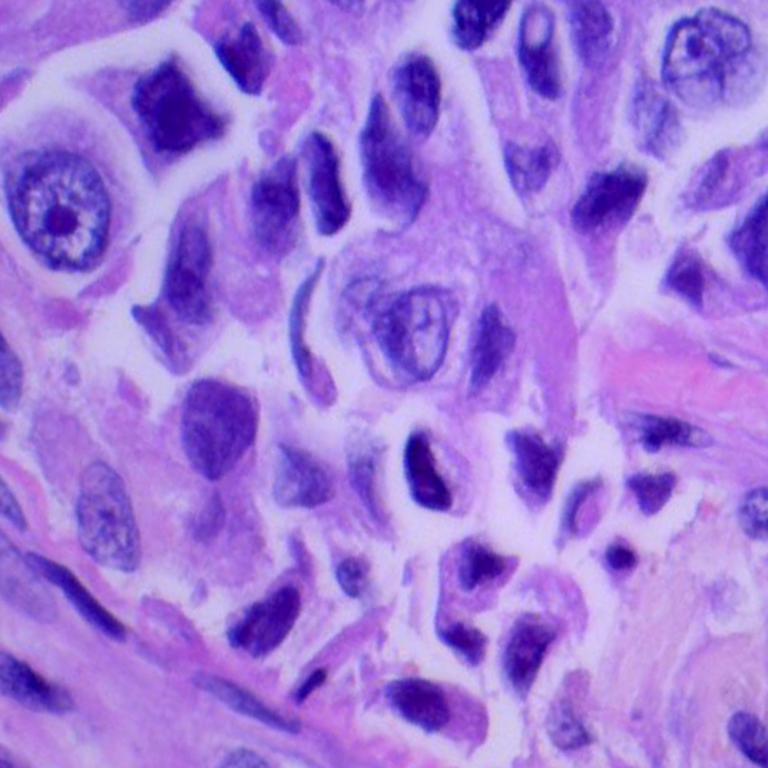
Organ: lung
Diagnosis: adenocarcinomas